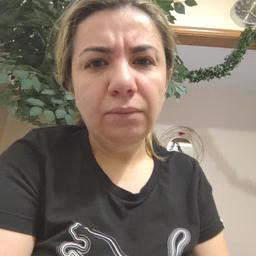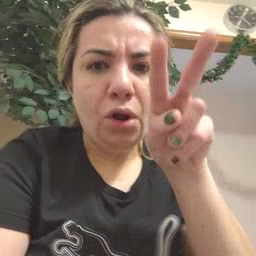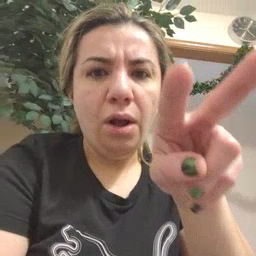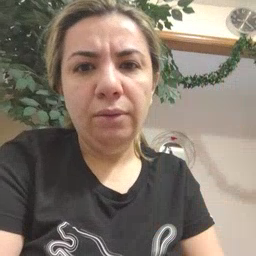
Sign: look